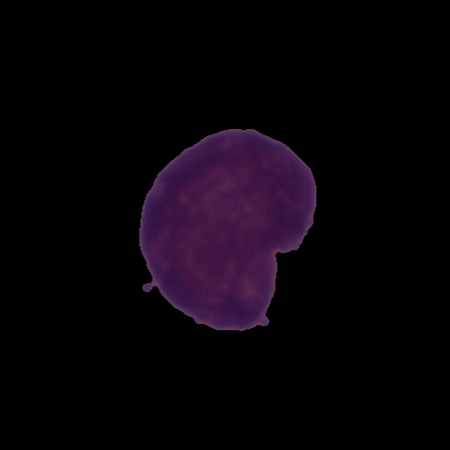
Label: healthy